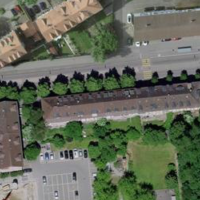
EUNIS habitat code: 55
Species observed at this site:
Chelidonium majus
Linaria vulgaris
Symphoricarpos albus